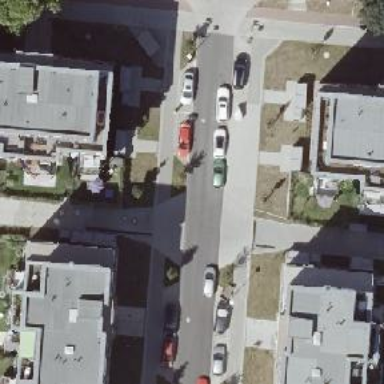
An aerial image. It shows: Residential road with asphalt surface. There are separate sidewalks on both sides.